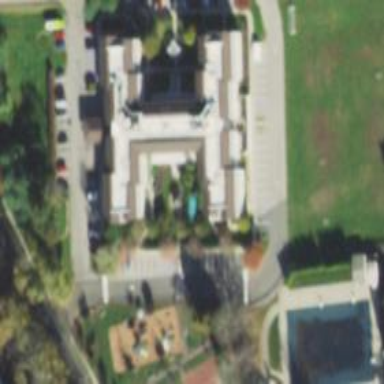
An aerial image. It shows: Nursing home building.